Chest X-ray:
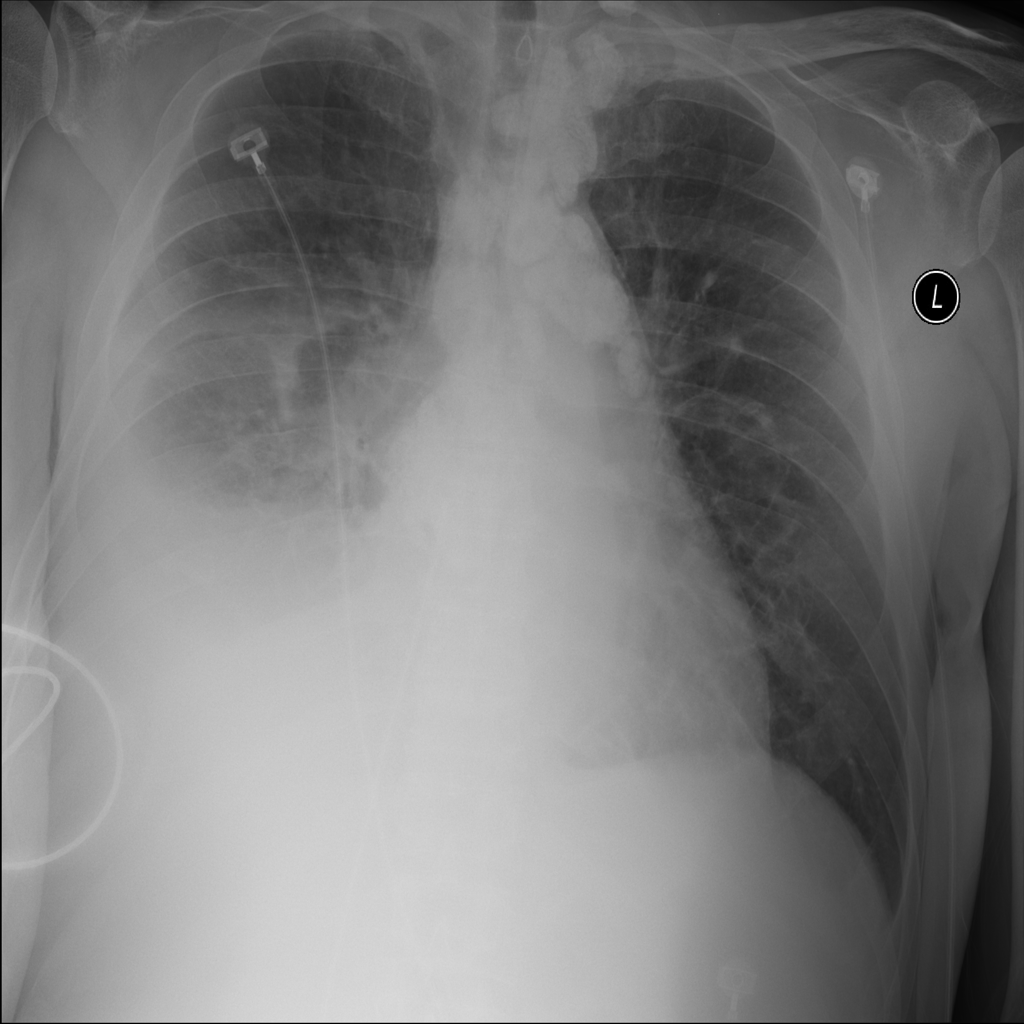
Findings: Effusion, Consolidation, Calcification
No abnormal finding: no